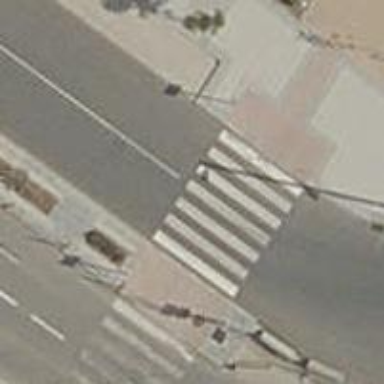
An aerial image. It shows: Uncontrolled zebra crossing on the road.